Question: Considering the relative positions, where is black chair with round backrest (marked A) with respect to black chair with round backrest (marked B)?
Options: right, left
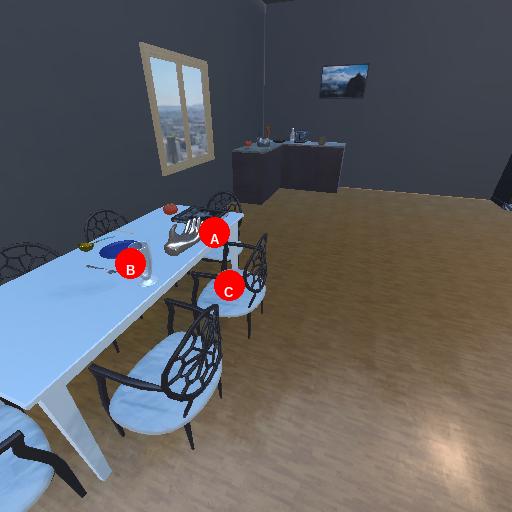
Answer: right